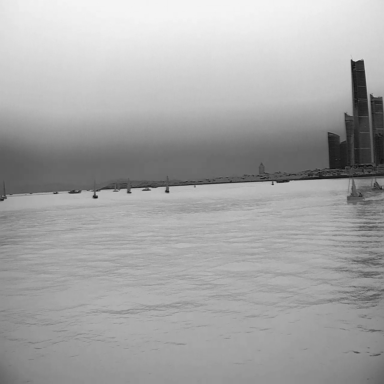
There are seven sailboats in the infrared image.